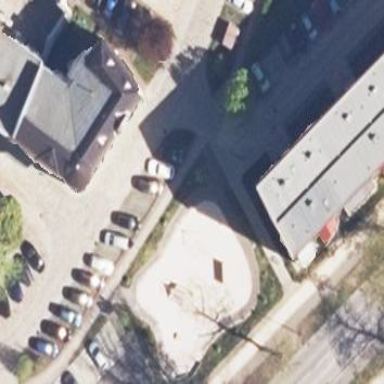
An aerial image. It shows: Playground area for leisure land.